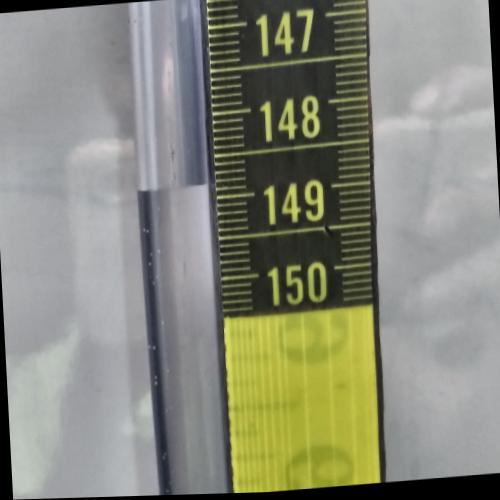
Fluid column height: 148.8 cm